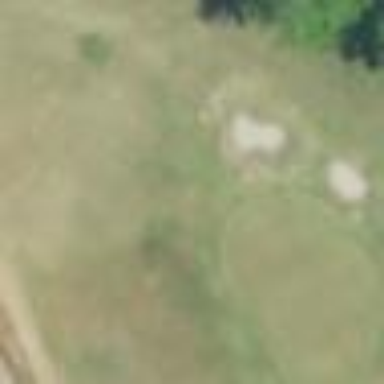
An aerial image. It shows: Grassy area designated as golf fairway.